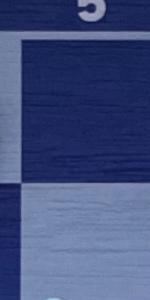
Label: Empty